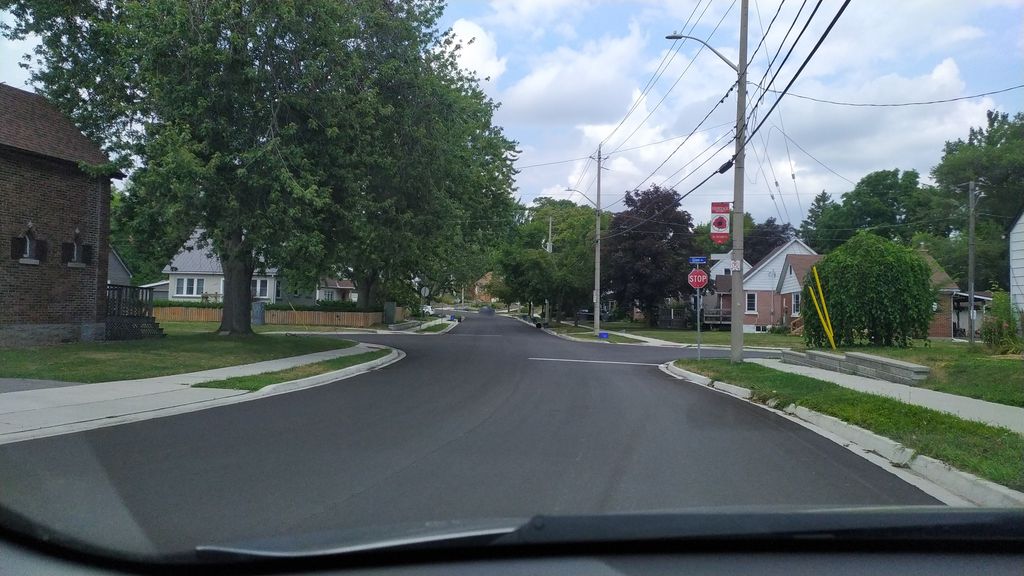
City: kitchener-waterloo